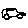
Label: car